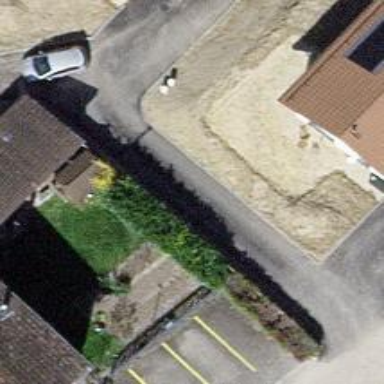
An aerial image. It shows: Hedge acting as barrier.